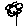
Label: flower